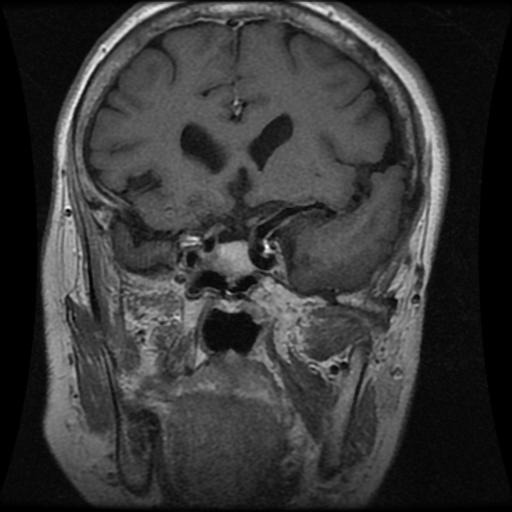
Label: pituitary